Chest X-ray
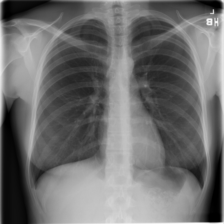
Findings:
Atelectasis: negative
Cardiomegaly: negative
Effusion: negative
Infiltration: negative
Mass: negative
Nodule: negative
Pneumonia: negative
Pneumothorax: negative
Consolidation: negative
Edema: negative
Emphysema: negative
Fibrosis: negative
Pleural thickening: negative
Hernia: negative